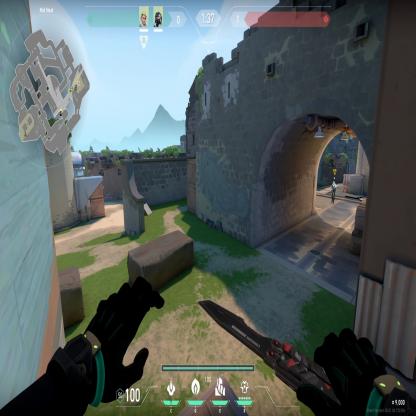
Label: teammate